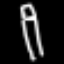
Label: pencil